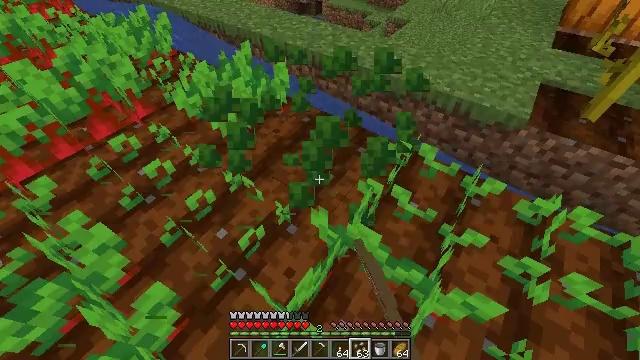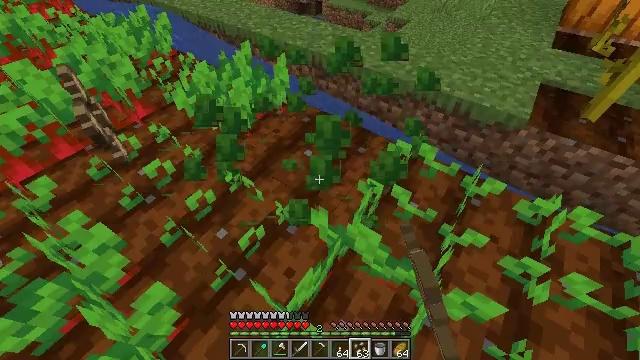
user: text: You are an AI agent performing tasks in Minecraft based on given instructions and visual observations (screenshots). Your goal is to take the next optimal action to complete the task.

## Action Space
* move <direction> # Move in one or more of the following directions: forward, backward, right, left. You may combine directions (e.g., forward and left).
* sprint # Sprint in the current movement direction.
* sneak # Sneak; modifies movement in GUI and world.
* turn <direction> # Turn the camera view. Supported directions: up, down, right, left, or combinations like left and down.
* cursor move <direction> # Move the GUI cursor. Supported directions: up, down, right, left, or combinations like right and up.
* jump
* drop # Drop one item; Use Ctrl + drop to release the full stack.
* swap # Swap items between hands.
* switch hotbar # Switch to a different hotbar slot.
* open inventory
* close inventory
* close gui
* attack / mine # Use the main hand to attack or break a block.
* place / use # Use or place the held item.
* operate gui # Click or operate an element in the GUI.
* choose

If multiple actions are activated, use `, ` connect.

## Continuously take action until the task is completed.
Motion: motion action
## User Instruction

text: Pull up beetroots from the soil.
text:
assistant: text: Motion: no_op
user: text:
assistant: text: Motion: no_op